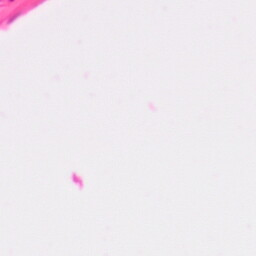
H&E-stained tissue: Colon